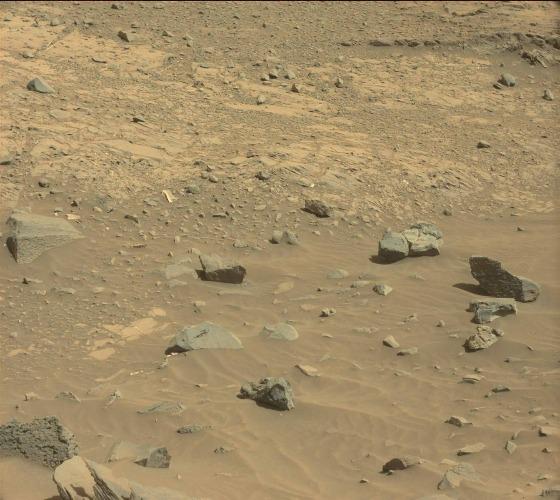
Terrain classes present: Bedrock, Gravel / Sand / Soil, Rock, Shadow